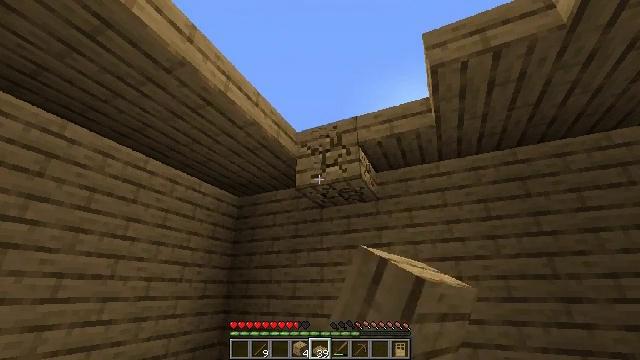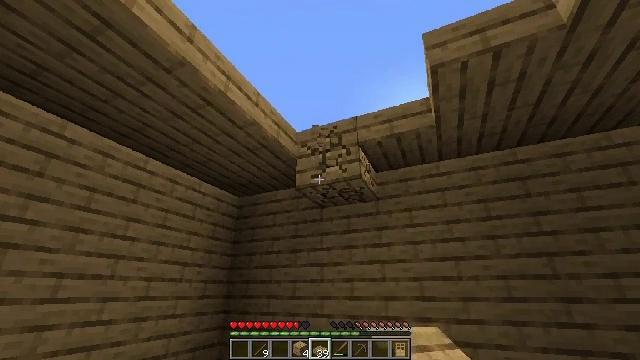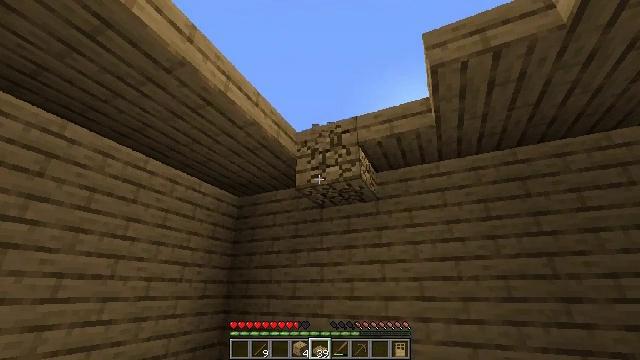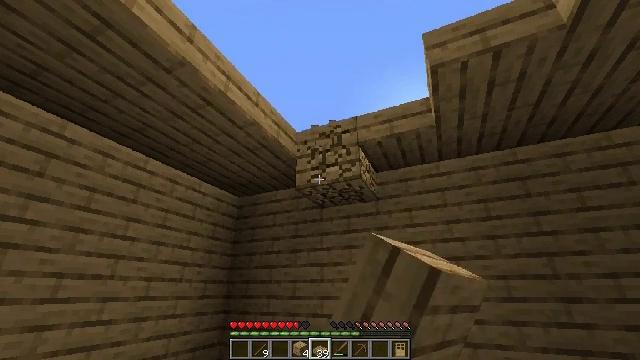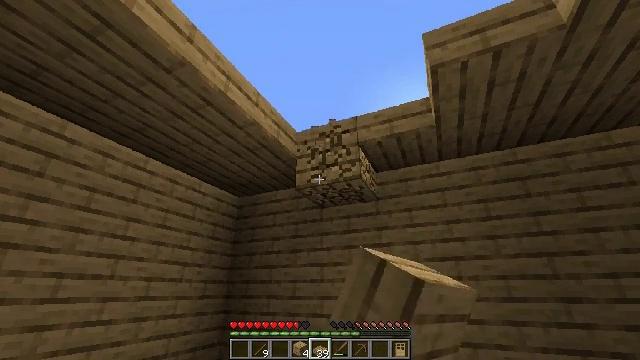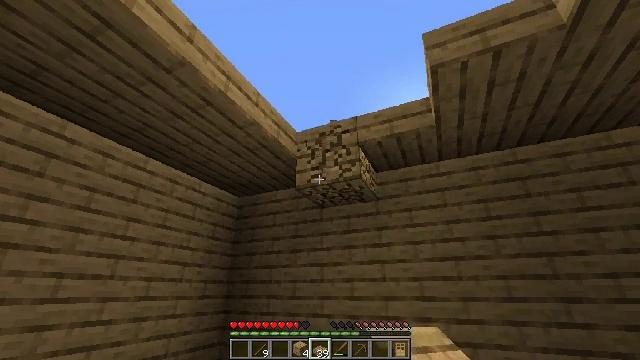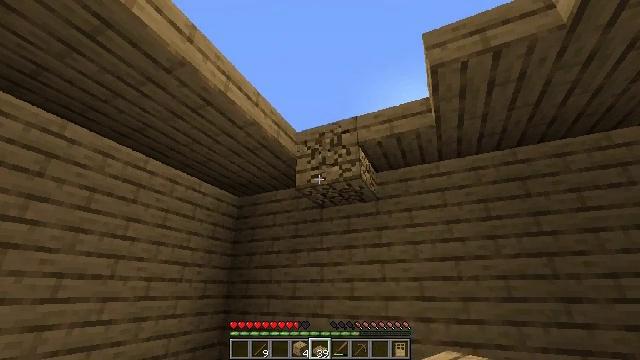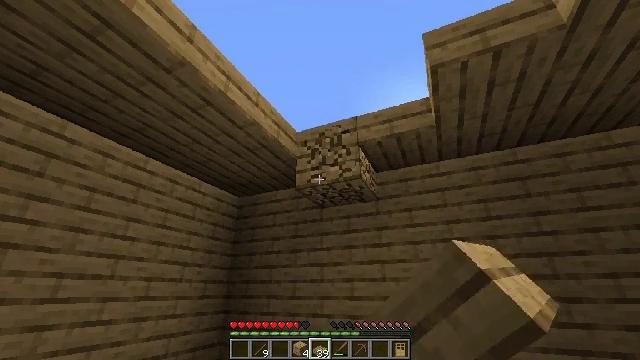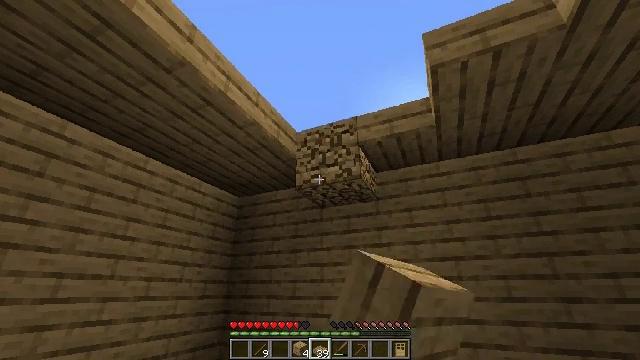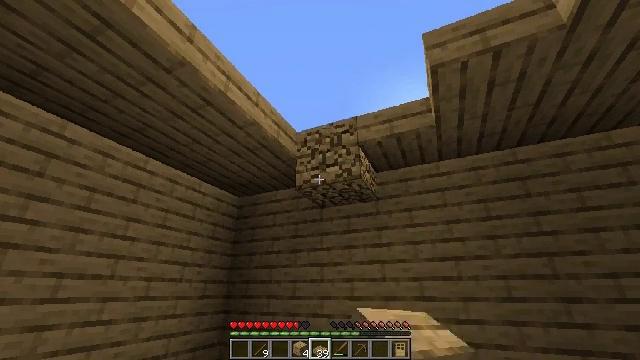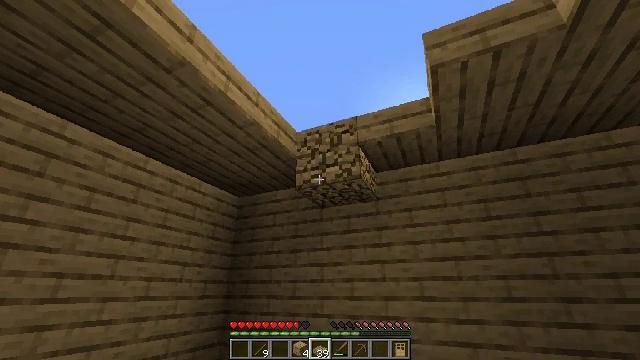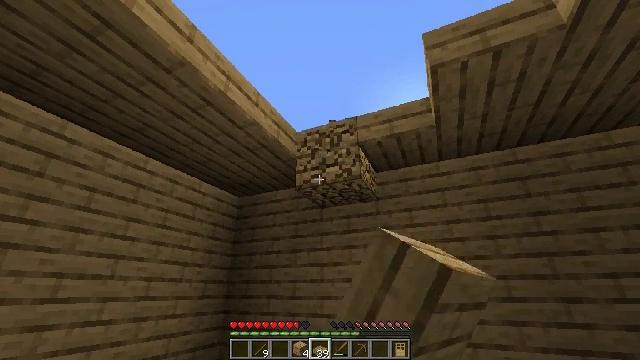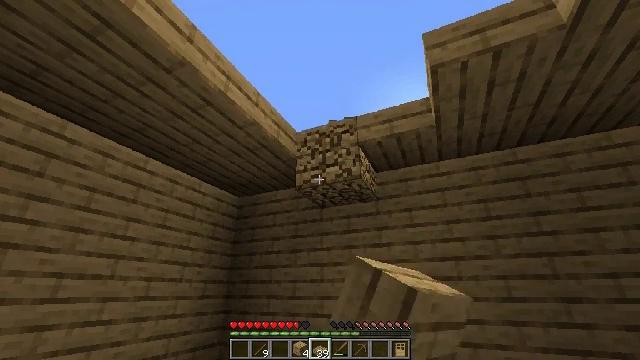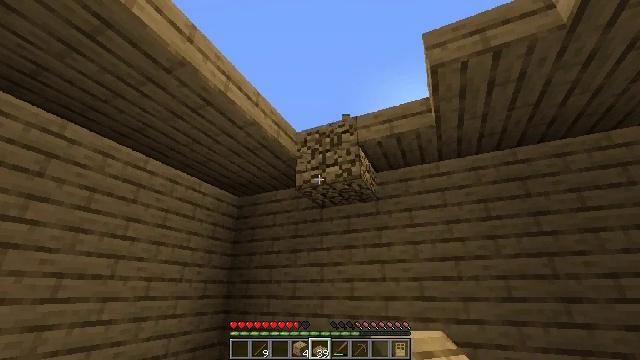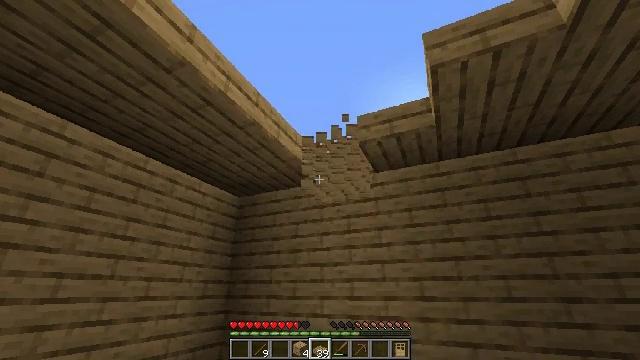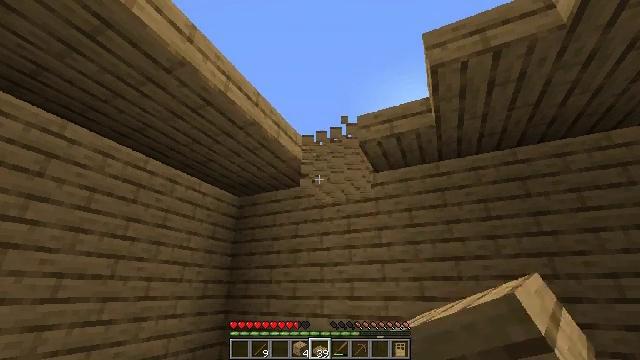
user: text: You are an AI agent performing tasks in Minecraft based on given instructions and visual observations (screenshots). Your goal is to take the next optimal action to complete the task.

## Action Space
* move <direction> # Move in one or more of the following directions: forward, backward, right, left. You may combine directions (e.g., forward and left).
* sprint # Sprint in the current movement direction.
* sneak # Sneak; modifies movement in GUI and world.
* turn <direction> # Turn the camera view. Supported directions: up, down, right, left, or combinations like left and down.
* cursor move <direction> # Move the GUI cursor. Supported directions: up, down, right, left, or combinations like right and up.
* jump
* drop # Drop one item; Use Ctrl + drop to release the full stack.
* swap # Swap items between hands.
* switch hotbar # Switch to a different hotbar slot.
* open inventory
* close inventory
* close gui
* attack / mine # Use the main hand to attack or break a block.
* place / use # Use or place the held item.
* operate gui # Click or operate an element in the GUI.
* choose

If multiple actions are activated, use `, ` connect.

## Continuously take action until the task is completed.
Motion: motion action
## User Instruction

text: Reclaim the oak slab from a structure.
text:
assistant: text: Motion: attack / mine
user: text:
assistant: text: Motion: attack / mine
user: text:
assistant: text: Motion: attack / mine
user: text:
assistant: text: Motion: attack / mine
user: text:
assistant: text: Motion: attack / mine
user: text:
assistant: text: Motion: attack / mine
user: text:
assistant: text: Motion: attack / mine
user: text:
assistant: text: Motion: attack / mine
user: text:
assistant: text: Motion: attack / mine
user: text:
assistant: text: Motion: attack / mine
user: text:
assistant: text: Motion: attack / mine
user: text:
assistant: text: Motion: attack / mine
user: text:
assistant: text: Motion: attack / mine
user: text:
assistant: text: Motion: attack / mine
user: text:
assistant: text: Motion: attack / mine
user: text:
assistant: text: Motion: attack / mine
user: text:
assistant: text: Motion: attack / mine
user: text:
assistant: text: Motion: attack / mine
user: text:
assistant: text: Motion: attack / mine
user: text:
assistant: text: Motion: attack / mine